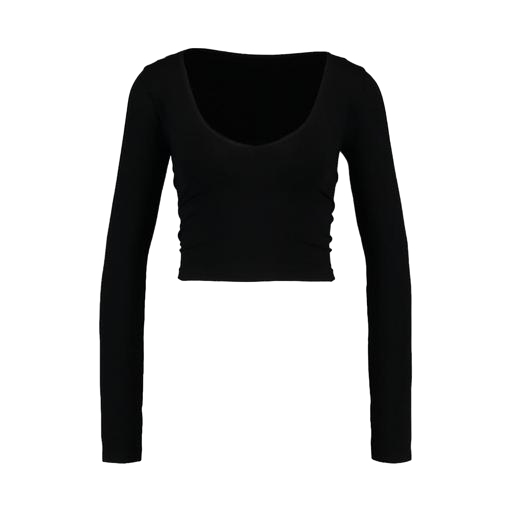
black long-sleeve crop top, black long sleeved crop top, black scoop neck crop top, white background